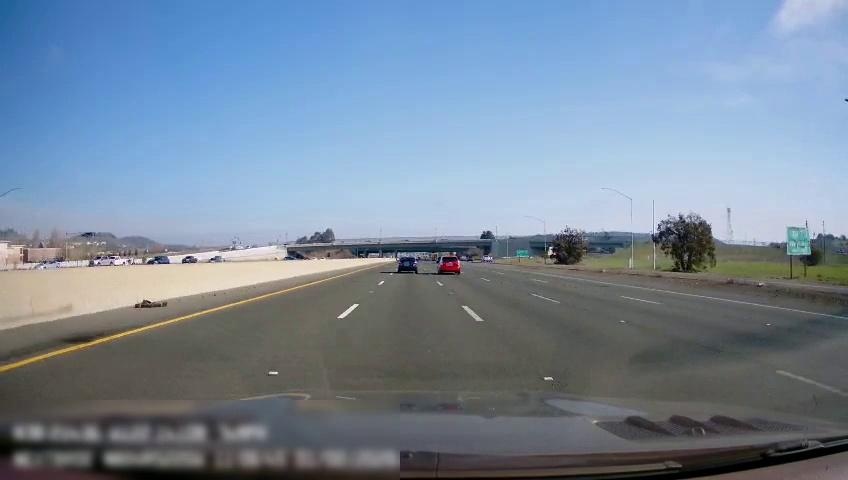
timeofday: Day
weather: Sunny
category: Drivable Space
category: Vehicles | Car
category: Vehicles | Car
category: Drivable Space
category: Vehicles | Car
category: Vehicles | SUV
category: Vehicles | Car
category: Vehicles | Truck
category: Vehicles | Car
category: Vehicles | Car
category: Lanes | Current Lane
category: Lanes | Alternate Lane
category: Lanes | Current Lane
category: Lanes | Alternate Lane
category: Lanes | Alternate Lane
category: Lanes | Alternate Lane
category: Traffic | Signs
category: Traffic | Signs